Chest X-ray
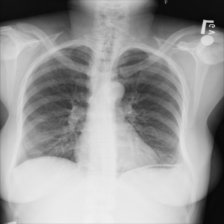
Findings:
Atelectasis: negative
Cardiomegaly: negative
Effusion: negative
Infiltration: negative
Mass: negative
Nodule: negative
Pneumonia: negative
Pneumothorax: negative
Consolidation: negative
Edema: negative
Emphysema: negative
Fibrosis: negative
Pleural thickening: negative
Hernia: negative